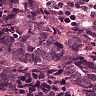
Metastatic tissue present: yes